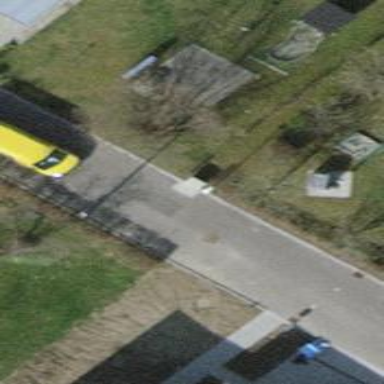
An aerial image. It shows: Street cabinet of man-made origin.